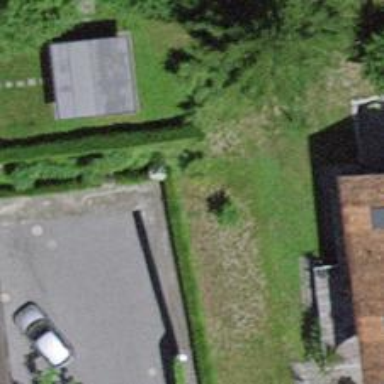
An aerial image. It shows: Hedge acting as barrier.